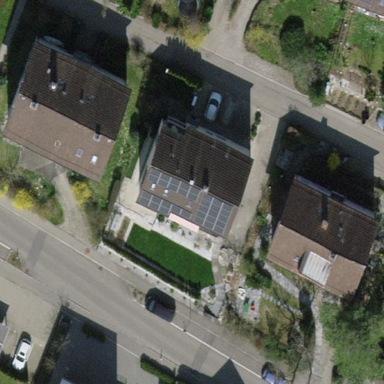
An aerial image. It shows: Gabled roofed apartment building with brown roof.